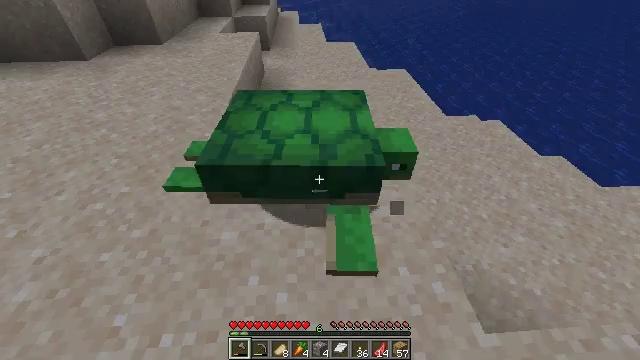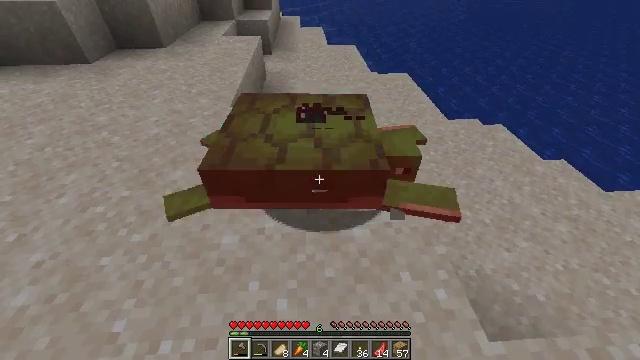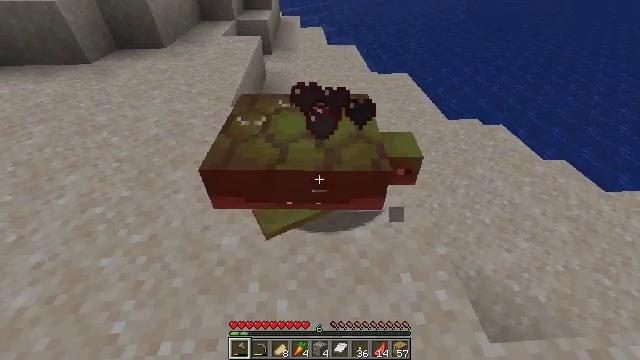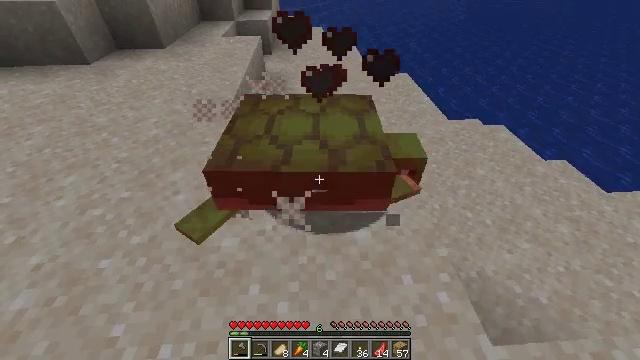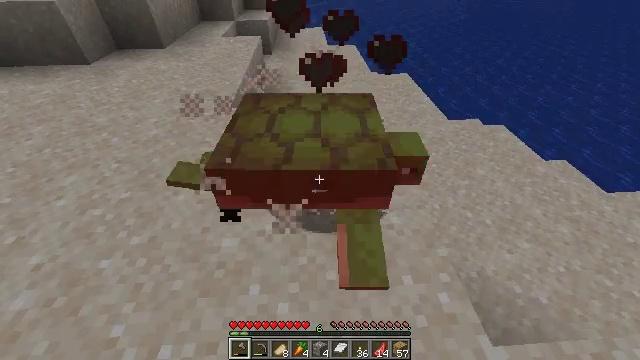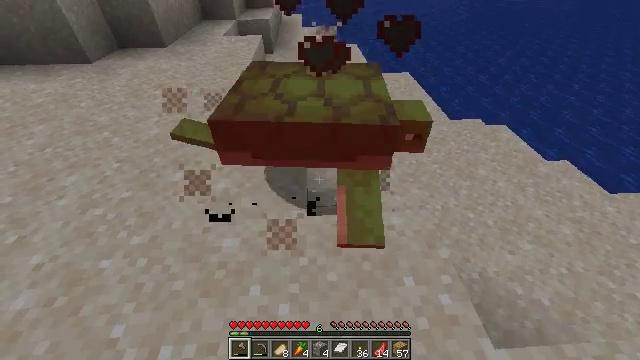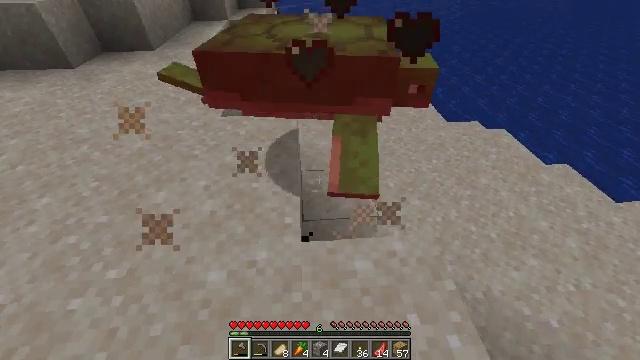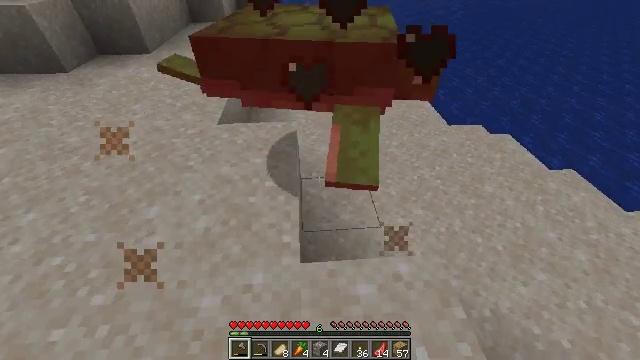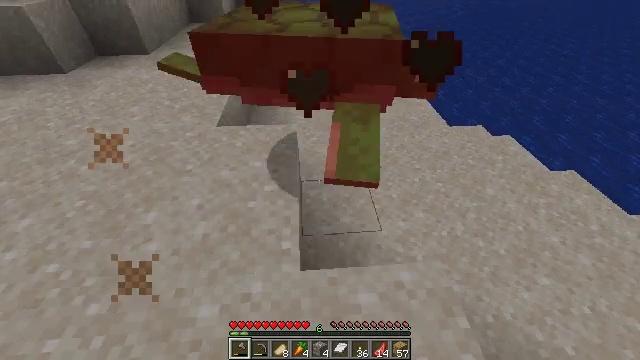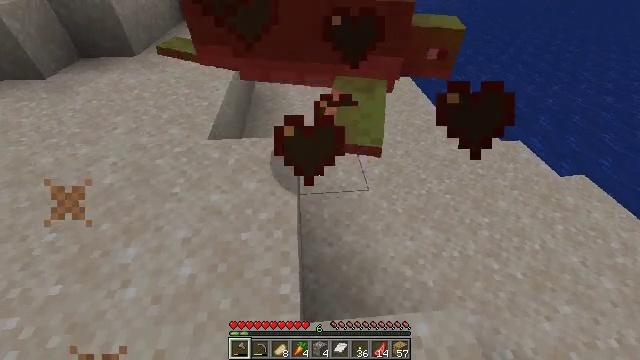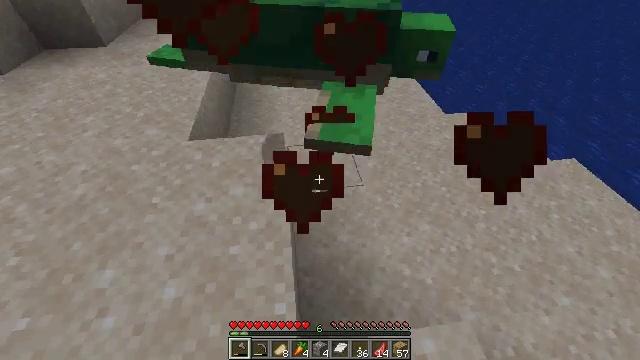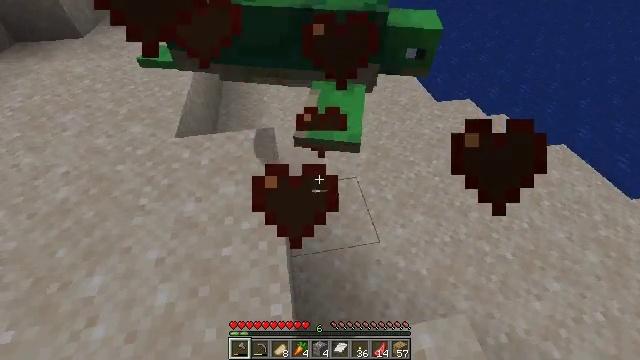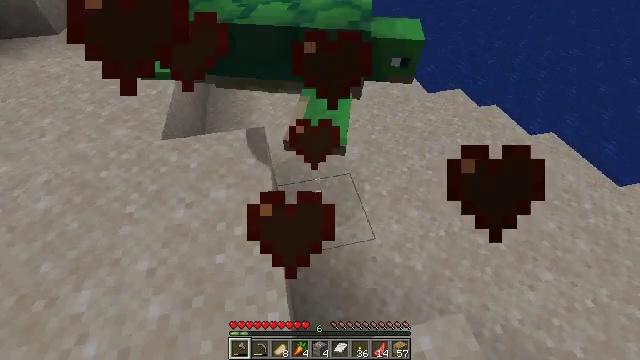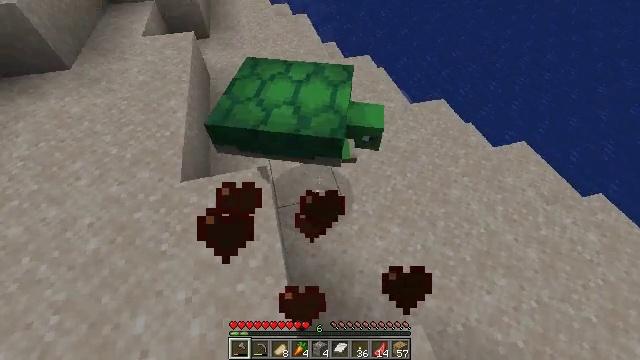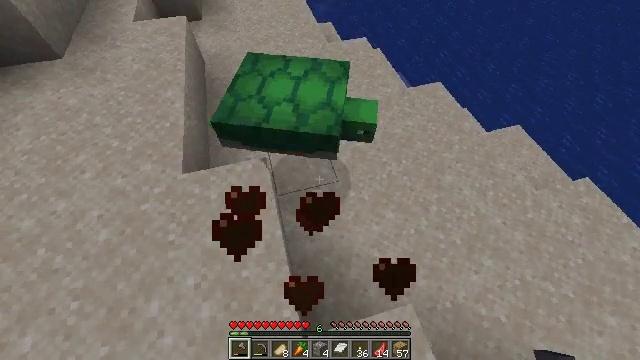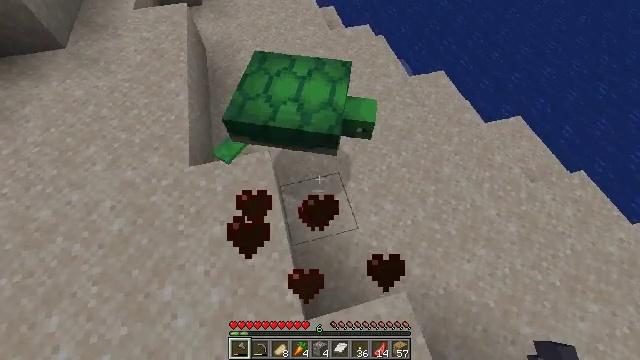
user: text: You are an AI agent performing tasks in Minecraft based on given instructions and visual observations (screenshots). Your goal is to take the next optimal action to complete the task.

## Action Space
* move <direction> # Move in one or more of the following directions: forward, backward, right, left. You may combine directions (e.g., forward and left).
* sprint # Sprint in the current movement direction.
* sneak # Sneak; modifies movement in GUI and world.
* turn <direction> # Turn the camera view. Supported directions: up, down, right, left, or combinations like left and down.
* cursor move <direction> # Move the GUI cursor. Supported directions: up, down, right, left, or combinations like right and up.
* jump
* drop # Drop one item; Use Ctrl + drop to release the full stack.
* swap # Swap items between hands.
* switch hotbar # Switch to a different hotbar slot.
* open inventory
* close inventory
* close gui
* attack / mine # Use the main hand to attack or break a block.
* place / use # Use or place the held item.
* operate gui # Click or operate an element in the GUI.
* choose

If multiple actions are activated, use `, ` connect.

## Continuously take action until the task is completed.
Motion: motion action
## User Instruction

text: Kill the turtle.
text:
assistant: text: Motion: no_op
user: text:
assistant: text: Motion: no_op
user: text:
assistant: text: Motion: no_op
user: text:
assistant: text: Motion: no_op
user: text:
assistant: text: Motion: move forward
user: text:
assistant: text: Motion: move forward, turn right
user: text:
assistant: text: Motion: move forward
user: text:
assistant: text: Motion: move forward
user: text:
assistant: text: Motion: move forward, turn down
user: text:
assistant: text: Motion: move forward, turn right and down
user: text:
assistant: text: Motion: turn right and down
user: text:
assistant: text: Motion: turn right and down, jump
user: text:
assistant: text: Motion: turn right and down, jump
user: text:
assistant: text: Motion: turn down, jump
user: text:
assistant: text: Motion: turn down, jump
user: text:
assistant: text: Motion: turn down
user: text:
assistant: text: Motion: no_op
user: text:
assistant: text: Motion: no_op
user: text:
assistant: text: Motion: turn up
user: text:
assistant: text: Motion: turn left and up
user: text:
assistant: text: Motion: turn left and up
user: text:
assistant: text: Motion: move forward, turn right and down, attack / mine
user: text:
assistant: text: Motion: move forward, turn right and down, attack / mine
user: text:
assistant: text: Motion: move forward, turn right and down, attack / mine
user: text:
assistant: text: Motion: attack / mine
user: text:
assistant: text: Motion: turn right and down
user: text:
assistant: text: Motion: turn right and down
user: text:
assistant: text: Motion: no_op
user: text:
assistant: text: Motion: turn right
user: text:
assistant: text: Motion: turn up